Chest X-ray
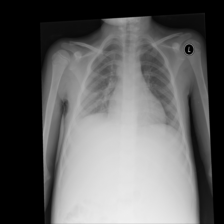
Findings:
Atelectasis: negative
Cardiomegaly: negative
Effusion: positive
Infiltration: negative
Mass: negative
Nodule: negative
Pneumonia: negative
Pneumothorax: negative
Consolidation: negative
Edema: negative
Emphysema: negative
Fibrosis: negative
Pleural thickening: negative
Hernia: negative